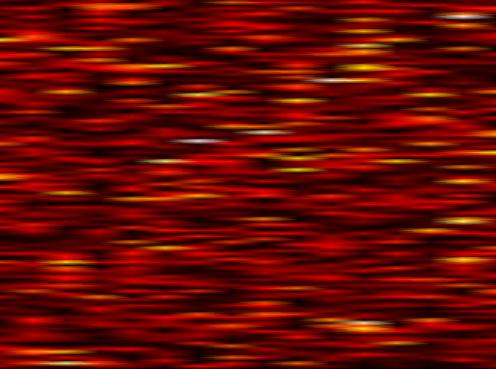
Label: WOLA